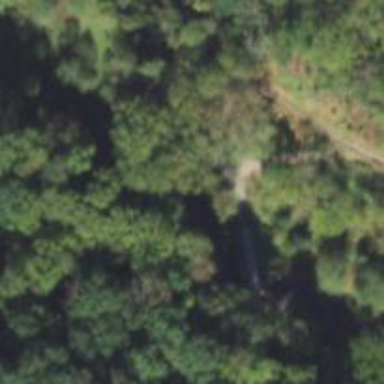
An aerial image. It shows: Covered bridge over path.